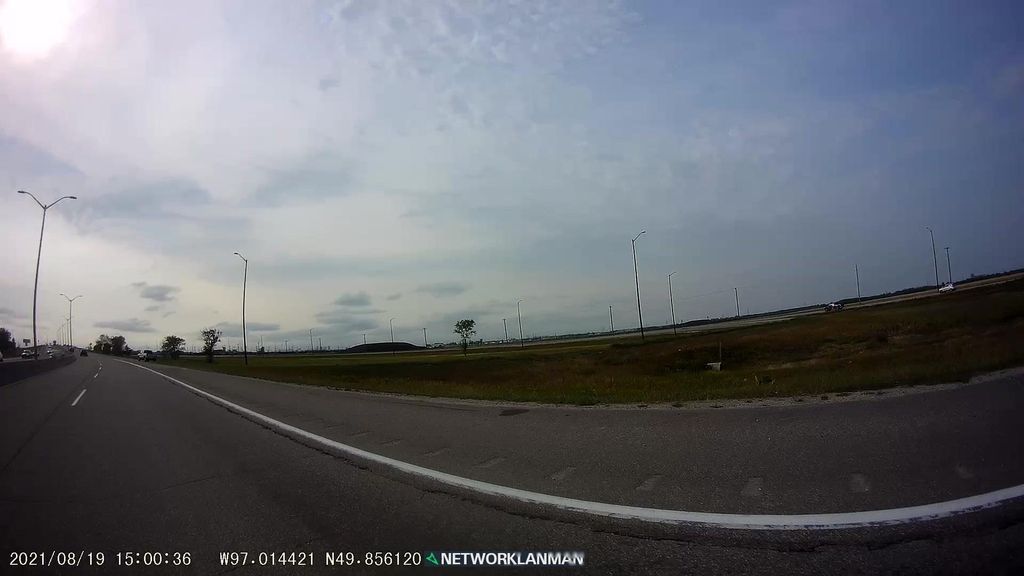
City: winnipeg